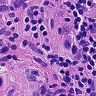
Metastatic tissue present: yes